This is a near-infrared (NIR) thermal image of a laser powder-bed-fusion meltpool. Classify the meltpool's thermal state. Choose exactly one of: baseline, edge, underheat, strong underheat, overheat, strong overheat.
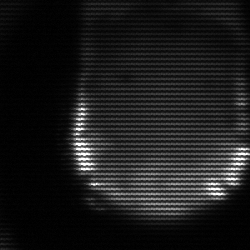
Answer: edge